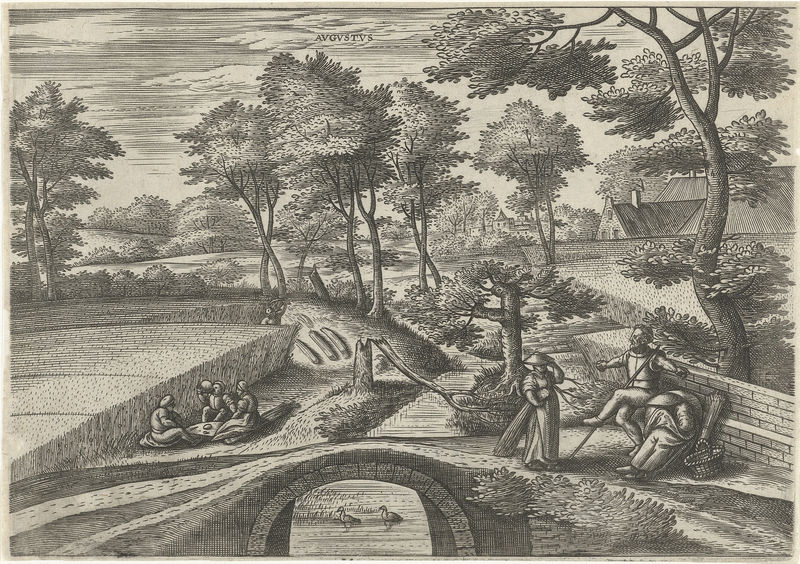
Titel: Augustus
Künstler: Julius Goltzius
Standort: Amsterdam
Institution: Rijksmuseum
Schlagwörter: baum, himmel, wolken, bäume, fluss, landschaft, frau, hüte, männer, zeichnung, haus, trinken, bach, feld, häuser, brücke, bauern, ruhe, ente, dorf, mauer, enten, pause, picknick, soldaten, korb, asien, druck, druckgrafik, stich, kupfer, überfall, china, piknick, august, augustus